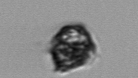
Label: Kryptoperidinium_triquetrum